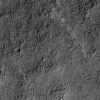
Atmospheric dust classification: not_dusty